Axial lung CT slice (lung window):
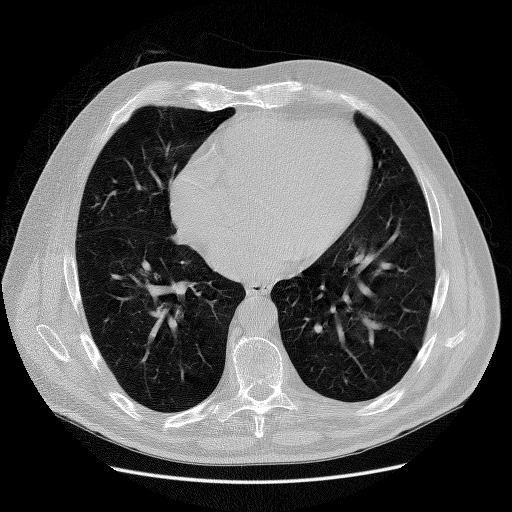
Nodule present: no